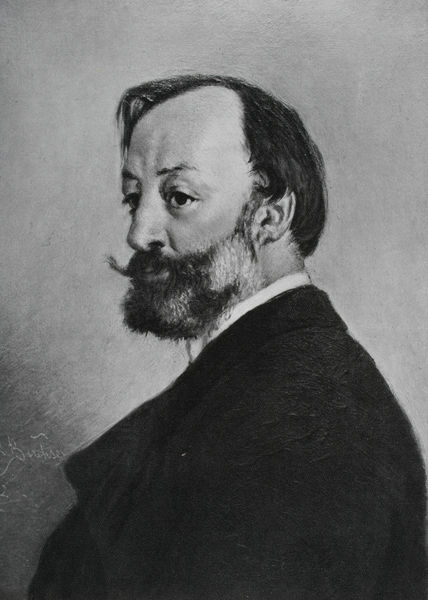
Titel: Gottfried Keller
Künstler: Frank Buchser
Standort: Zürich
Institution: Zentralbibliothek
Schlagwörter: dunkel, gemälde, haut, mann, schatten, weiß, frisur, grau, haar, hell, licht, mund, nase, ohr, profil, rücken, schwarz, stirn, zeichnung, blick, malerei, muster, alt, anzug, bart, hemd, jacke, schnurrbart, wand, augen, gesicht, kragen, vollbart, bildnis, hals, herr, portrait, porträt, signatur, auge, haare, mantel, augenbrauen, brustbild, bruststück, kinn, lippen, locke, locken, ohren, scheitel, schulter, kahl, signiert, sigantur, grisaille, nacken, arbeiter, könig, schnurbart, dichter, ernst, streng, barbe, brauen, glatze, homme, manteau, oreille, vallotton, yeux, wange, dreiviertelprofil, hemdkragen, oberkörper, revers, schnauzer, jacket, foto, fotografie, wei, alter, philosoph, schwarz-weiss, blanc, noir, seite, hohe stirn, schriftsteller, bürgertum, fürst, barthaare, geheimratsecken, halbglatze, photo, gekämmt, dunke, halbprofil, seitenprofil, herzog, prinz, chambre, forscher, auen, grautöne, fotographie, gezwirbelt, tolle, huile, mur, visage, lid, genick, seriendruck, schneuzer, bürgermeister, col, dreiviertelportrait, mante, erfinder, geheimratsecke, geheimrat, ergraut, abartig, hausjacke, hiintergrund, vuillard, zweirbelbart, brt, gisaille, dreivierelansicht, konzentriet, demi, barto